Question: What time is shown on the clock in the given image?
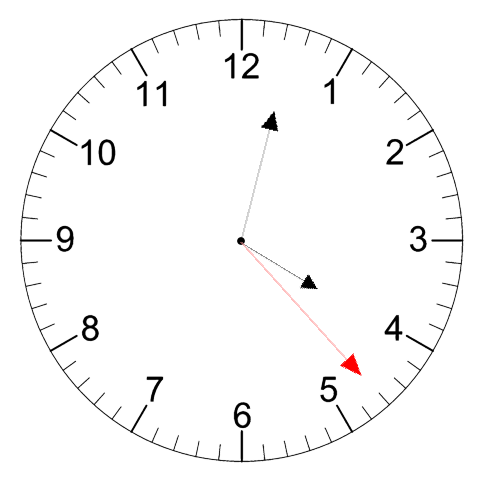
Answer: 04:02:23